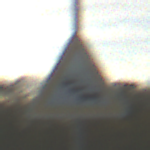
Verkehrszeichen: Stau
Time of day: SunriseSunset
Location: Outdoor (Nature)
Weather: PartlyCloudy
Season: NotSpecified
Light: Natural